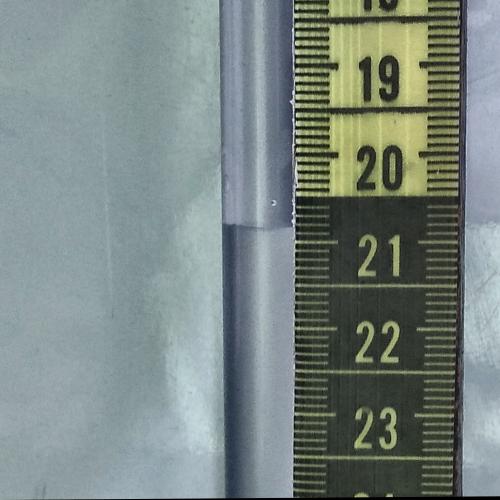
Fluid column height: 20.8 cm